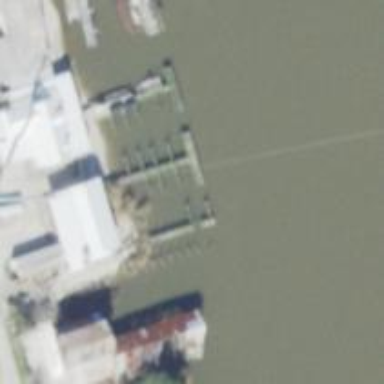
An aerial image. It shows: Man-made pier.